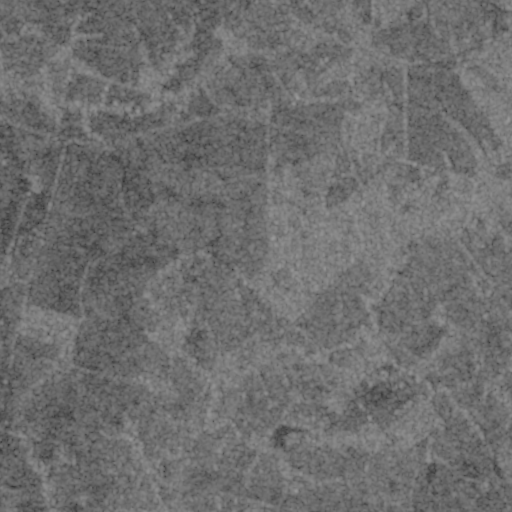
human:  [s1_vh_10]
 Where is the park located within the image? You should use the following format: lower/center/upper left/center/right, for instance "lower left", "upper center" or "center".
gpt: The park is located in the lower right of the image.
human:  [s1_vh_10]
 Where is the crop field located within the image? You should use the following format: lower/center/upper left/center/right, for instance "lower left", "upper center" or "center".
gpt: There is no crop field in the image.

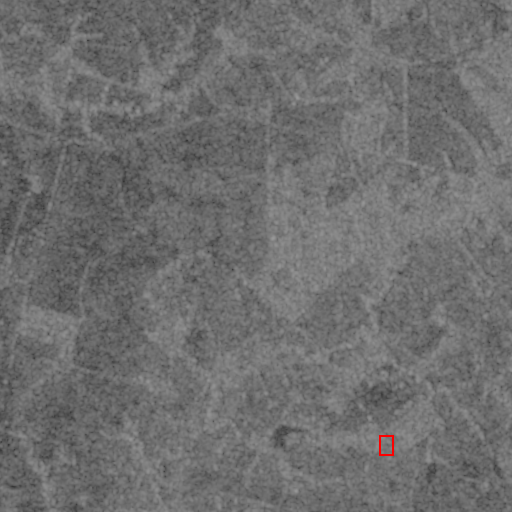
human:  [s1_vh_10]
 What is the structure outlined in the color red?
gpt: The structure outlined in red is a park.
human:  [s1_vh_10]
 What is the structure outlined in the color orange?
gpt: There is no orange outline.